Question: I'm trying to view my animation's frame rate in chrome using dev tools. The old FPS meter would actually show "Frame Rate", but it looks like the FPS meter has changed since then and no longer shows Frame Rate (I'm using Chrome 85).

How do I get the old FPS meter that showed average frame rate?
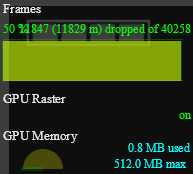
Answer: There is an chromium issue about it<URL>, and it seems they have decided to remove the old fps meter and rename it to "Frame Rendering Stats" .